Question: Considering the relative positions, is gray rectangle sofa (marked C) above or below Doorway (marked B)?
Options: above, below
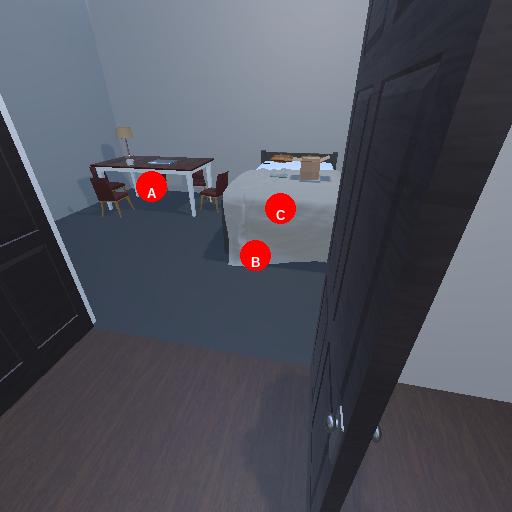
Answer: above